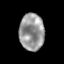
Tissue: prostate
Cell type: T cells
Senescence score: 0.3222
Nuclear area (px): 889
Mean DAPI intensity: 152.834